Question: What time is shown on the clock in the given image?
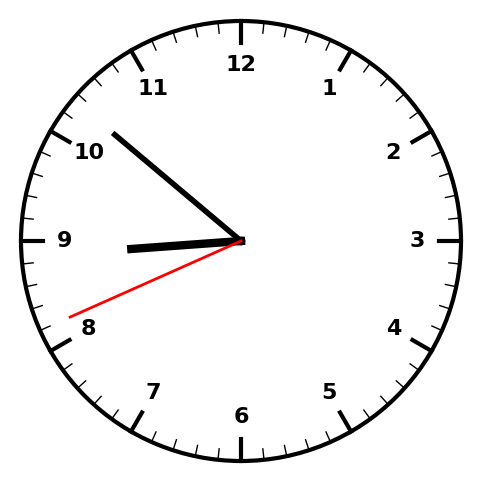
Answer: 08:51:41